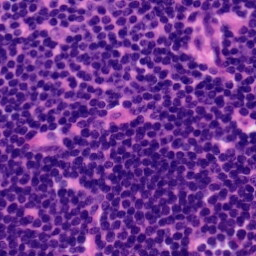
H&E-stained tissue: Tonsil